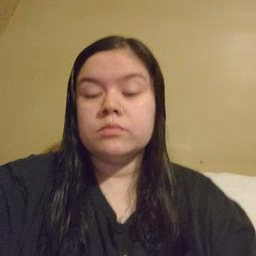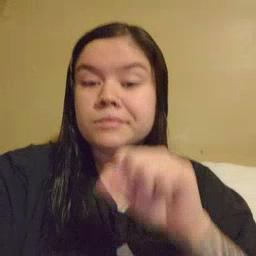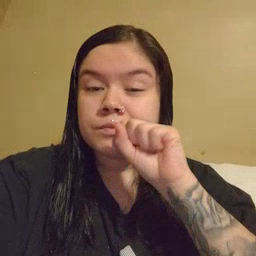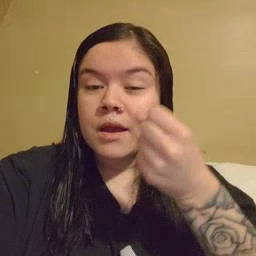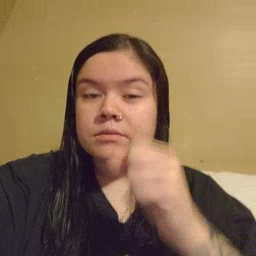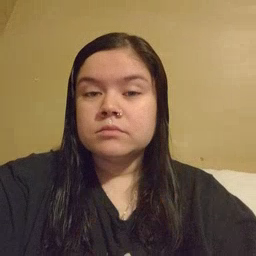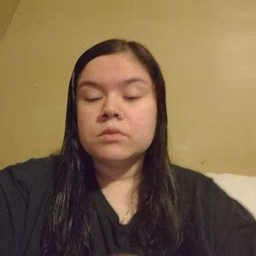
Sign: carrot